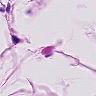
Metastatic tissue present: no